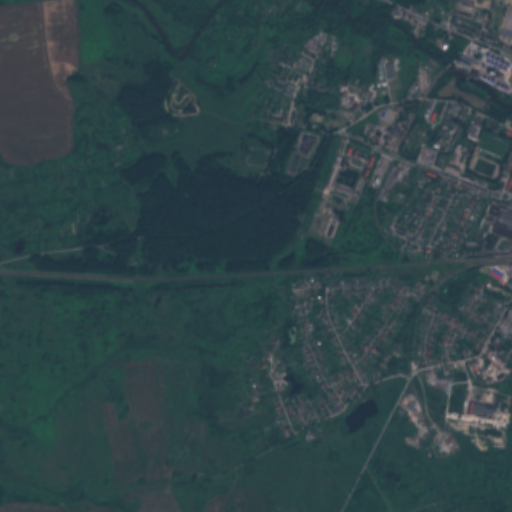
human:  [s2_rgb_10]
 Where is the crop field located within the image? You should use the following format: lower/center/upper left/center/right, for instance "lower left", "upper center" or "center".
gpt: The crop field is located in the lower left of the image.
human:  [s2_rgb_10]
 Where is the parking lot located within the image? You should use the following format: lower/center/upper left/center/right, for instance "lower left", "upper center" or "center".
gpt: The parking lot is located in the center right of the image.
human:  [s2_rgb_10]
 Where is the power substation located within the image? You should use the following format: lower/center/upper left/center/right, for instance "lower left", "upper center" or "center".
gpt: The power substation is located in the upper right of the image.
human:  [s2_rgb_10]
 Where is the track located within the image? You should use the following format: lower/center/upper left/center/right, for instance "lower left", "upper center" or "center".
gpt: The track is located in the upper right of the image.
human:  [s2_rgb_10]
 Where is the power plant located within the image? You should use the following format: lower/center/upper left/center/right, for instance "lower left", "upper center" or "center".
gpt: There is no power plant in the image.